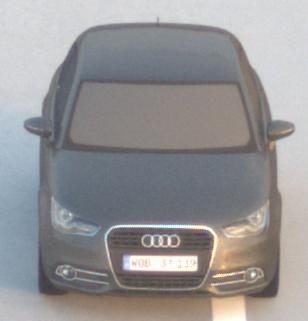
Make: Audi
Model: A1 Sportback 1.2 TFSI
Detailed model: A1 (8X) Sportback
Model produced from: 2012/03
Model produced until: 2014/11
Doors: 5
Color: gray
Road condition: dry road
Daytime: sunrise or sunset
Contrast: medium contrast